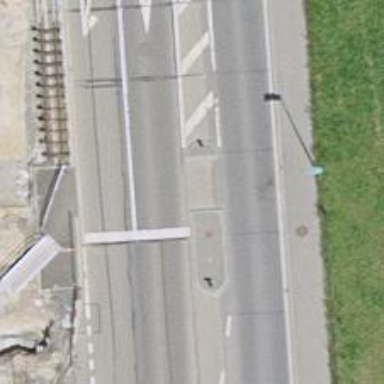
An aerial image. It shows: Crossing with traffic signals and central island.